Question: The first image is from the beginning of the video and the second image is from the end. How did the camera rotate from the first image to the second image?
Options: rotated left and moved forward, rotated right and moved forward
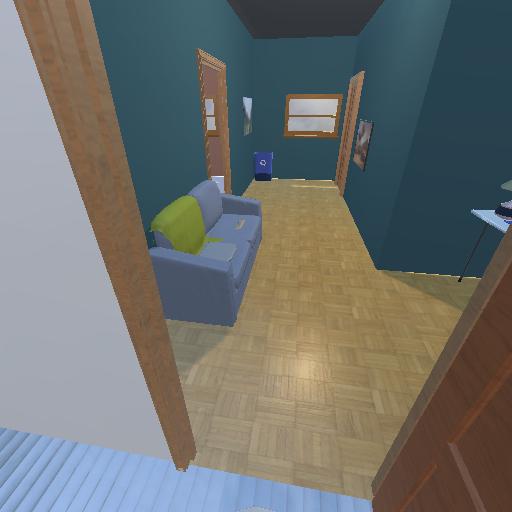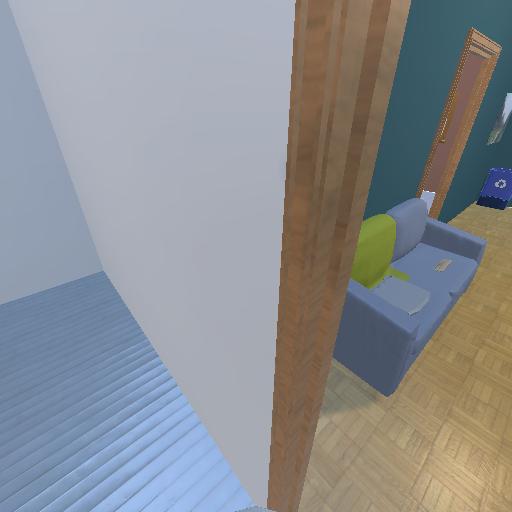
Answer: rotated left and moved forward